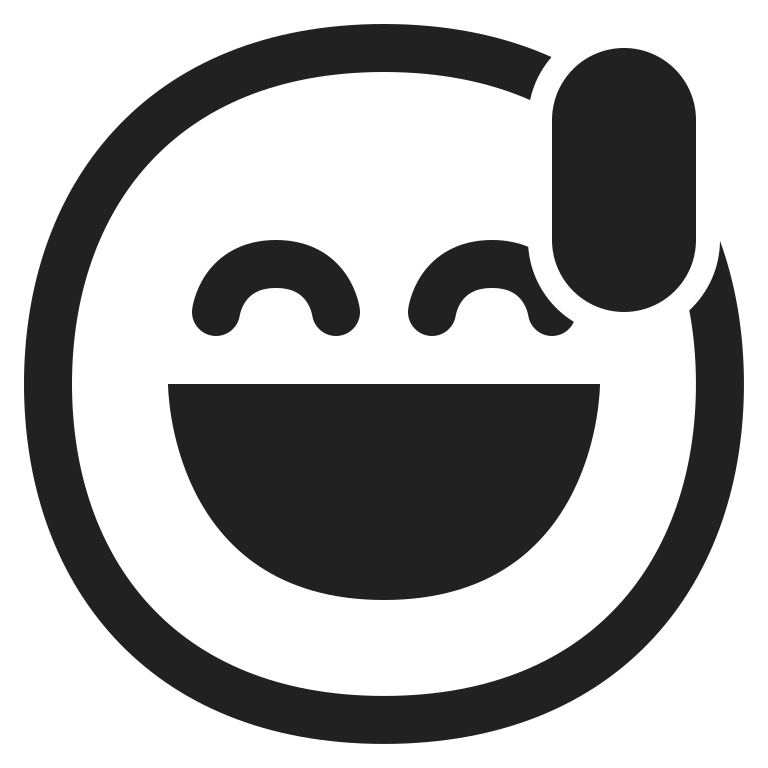
grinning face with sweat high contrast